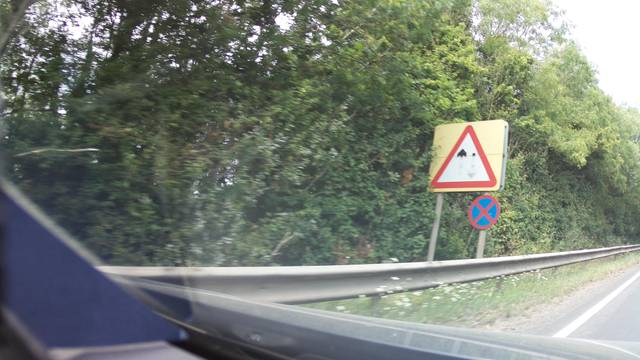
Region: United Kingdom
Coordinates: 51.88, -2.249